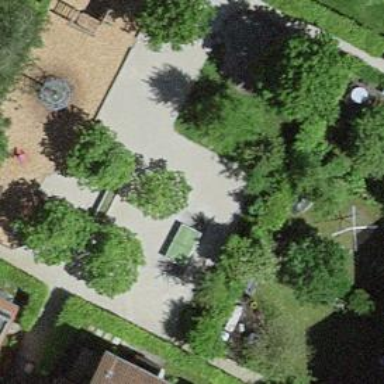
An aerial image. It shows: Playground area for leisure land.